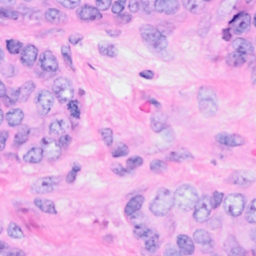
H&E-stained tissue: Breast